Platform: macOS
Application: Chrome
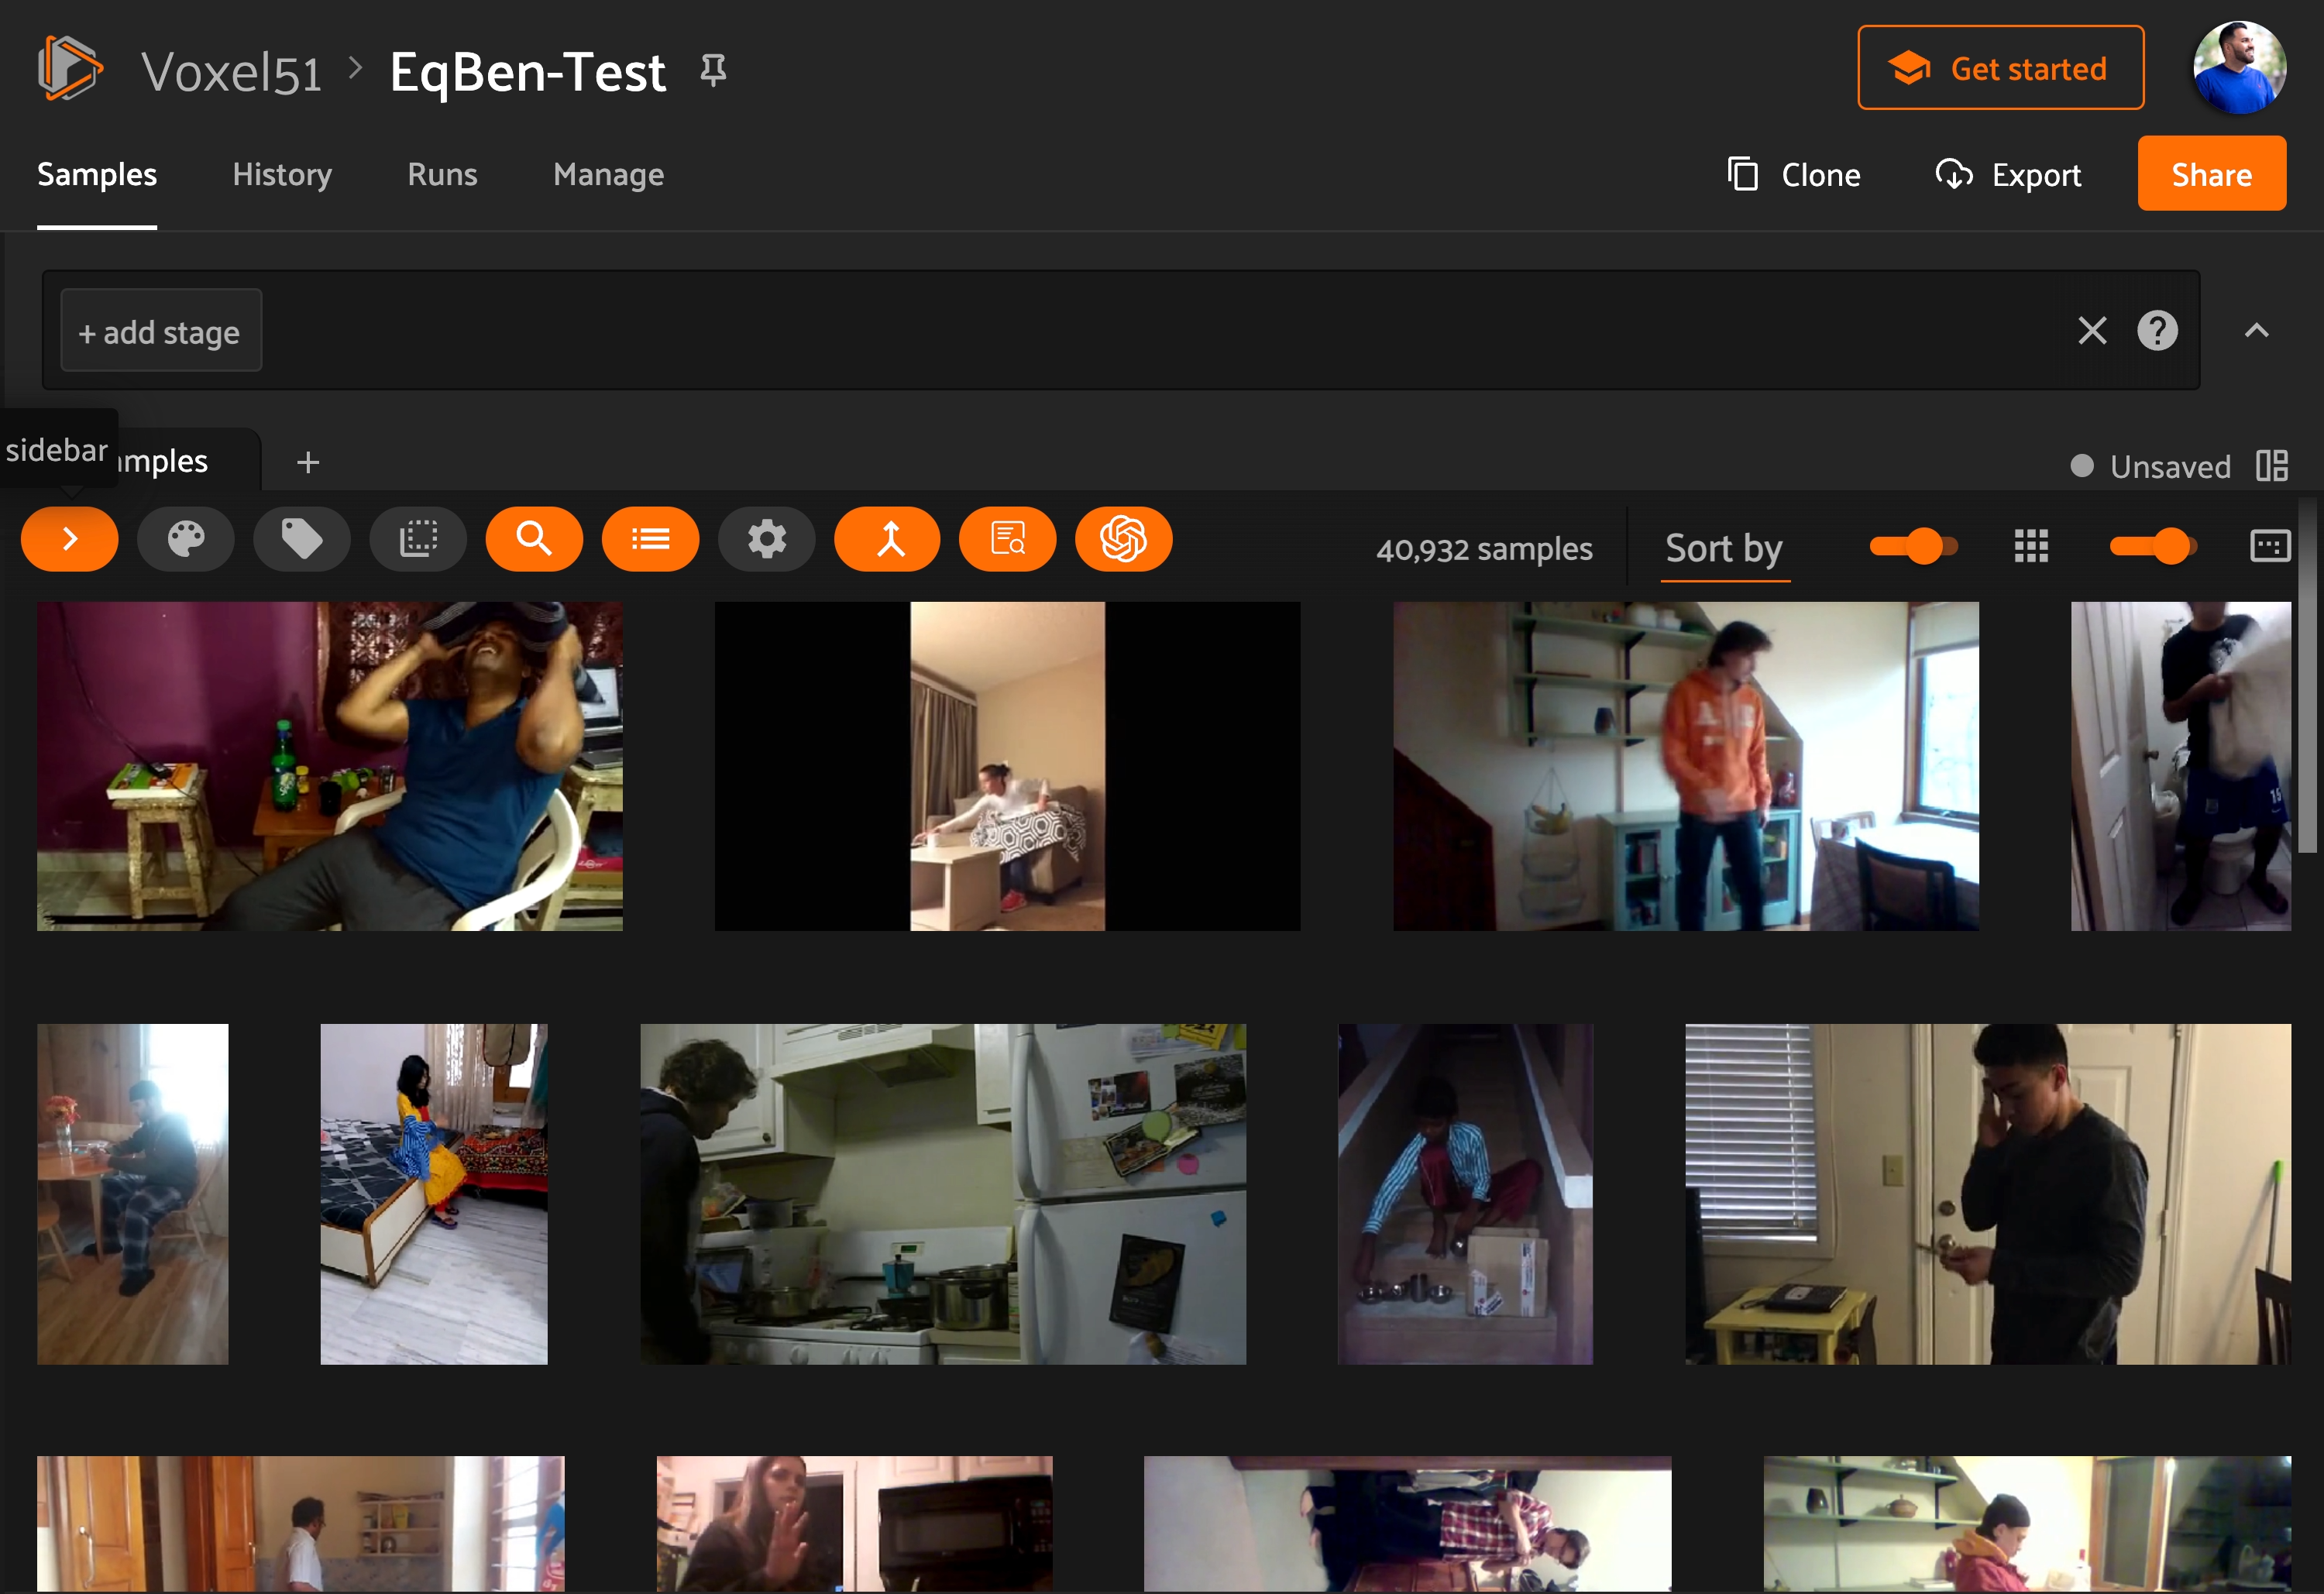
task_description: Expand the sidebar
action_type: click
element_info: Icon

task_description: Change the colors of the labels in the samples panel
action_type: click
element_info: Icon

task_description: Show only samples in the samples panel with a particular tag
action_type: click
element_info: Icon

task_description: Show patches
action_type: click
element_info: Icon

task_description: Search the samples using natural language
action_type: click
element_info: Icon

task_description: Browse the available operators and plugins
action_type: click
element_info: Icon

task_description: Change the display settings
action_type: click
element_info: Icon

task_description: Decrease the spacing between samples in the samples panel
action_type: drag
element_info: Slider

task_description: Increase the spacing between samples in the samples panel
action_type: drag
element_info: Slider

task_description: Make the thumbnails in the samples panel smaller
action_type: drag
element_info: Slider

task_description: Make the thumbnails in the samples panel larger
action_type: drag
element_info: Slider

task_description: Expand the modal for this image
action_type: click
element_info: Icon

task_description: Expand the modal for this image
action_type: click
element_info: Icon

task_description: Expand the modal for this image
action_type: click
element_info: Icon
task_description: See if there are any workspaces saved to this dataset
action_type: select
element_info: Menu Item

task_description: Expand the modal for this image
action_type: click
element_info: Icon

task_description: Expand the modal for this image
action_type: click
element_info: Icon